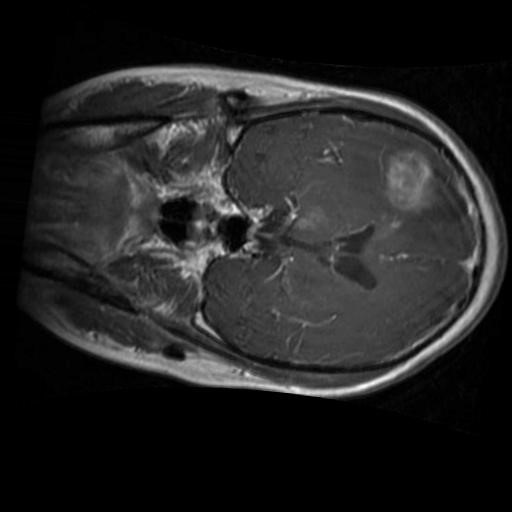
Label: brain_glioma